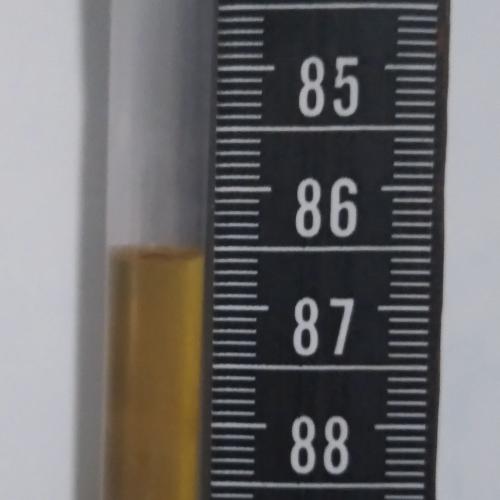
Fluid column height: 86.6 cm